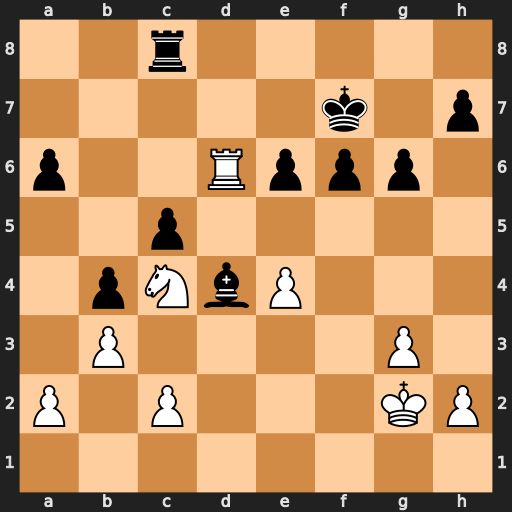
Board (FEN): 2r5/5k1p/p2Rppp1/2p5/1pNbP3/1P4P1/P1P3KP/8
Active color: w
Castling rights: -
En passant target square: -
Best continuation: Rxd4 cxd4 Nd6+ Ke7 Nxc8+